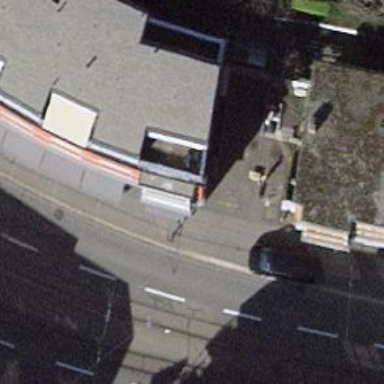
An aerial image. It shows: Furniture shop.